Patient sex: M
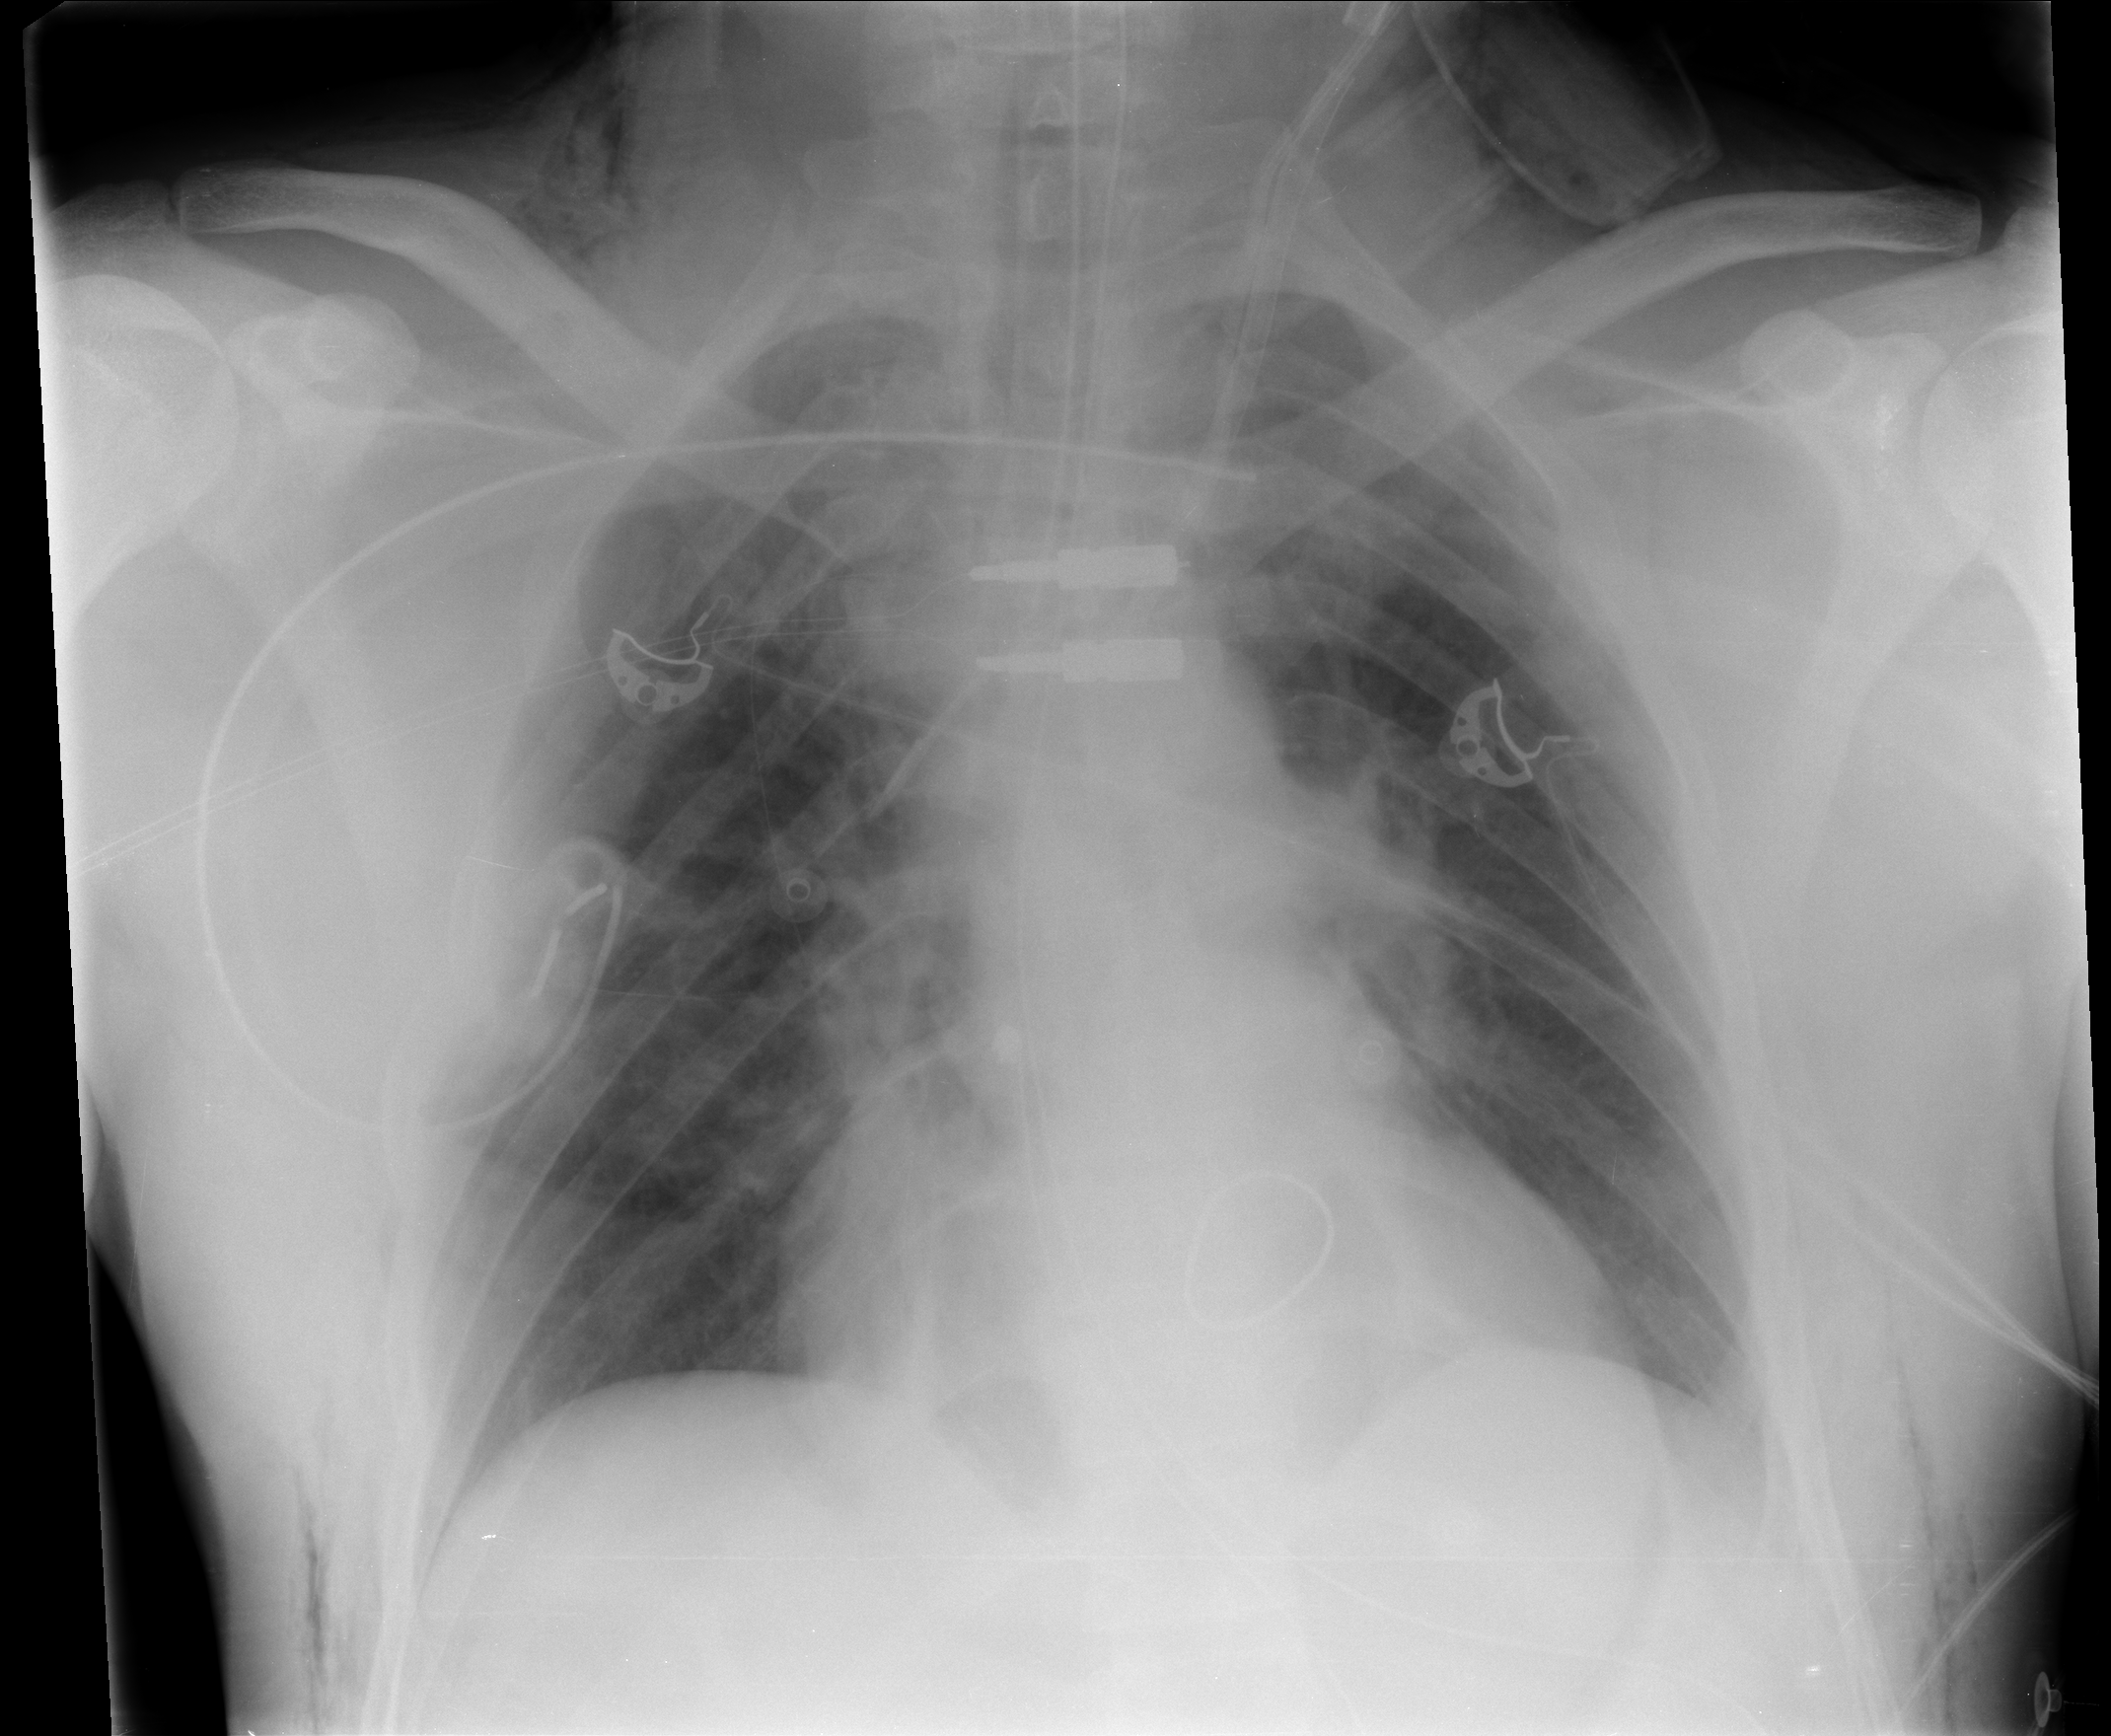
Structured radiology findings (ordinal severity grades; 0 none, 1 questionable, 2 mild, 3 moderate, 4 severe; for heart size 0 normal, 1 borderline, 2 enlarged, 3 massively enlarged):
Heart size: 2
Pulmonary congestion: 2
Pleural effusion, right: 0
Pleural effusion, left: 0
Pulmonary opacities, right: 0
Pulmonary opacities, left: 0
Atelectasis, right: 0
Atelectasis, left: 0